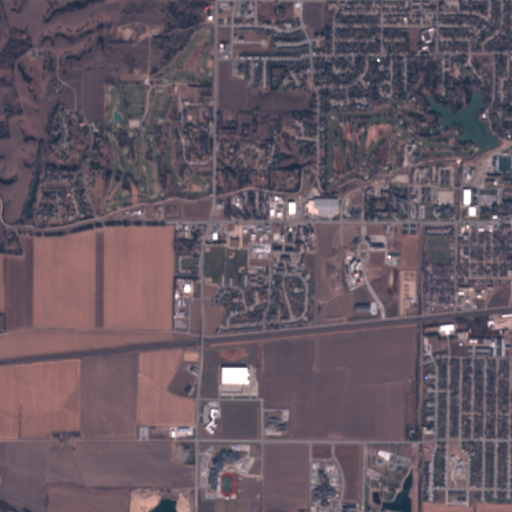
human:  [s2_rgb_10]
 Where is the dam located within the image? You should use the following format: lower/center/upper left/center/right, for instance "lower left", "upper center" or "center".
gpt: The dam is located in the upper right of the image.
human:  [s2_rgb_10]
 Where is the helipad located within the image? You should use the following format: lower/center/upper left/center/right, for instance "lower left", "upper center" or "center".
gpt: The helipad is located in the lower center of the image.
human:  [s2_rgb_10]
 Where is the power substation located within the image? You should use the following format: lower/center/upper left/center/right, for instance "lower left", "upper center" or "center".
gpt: The power substation is located in the upper right of the image.
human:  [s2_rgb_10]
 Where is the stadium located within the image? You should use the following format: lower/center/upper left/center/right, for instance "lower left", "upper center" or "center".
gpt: The stadium is located in the upper right of the image.
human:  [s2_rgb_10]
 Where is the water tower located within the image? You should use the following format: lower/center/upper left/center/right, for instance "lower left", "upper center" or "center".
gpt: The water tower is located in the upper center of the image.
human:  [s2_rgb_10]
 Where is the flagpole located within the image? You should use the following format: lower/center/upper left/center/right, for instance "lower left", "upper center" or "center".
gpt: The flagpole is located in the upper center of the image.
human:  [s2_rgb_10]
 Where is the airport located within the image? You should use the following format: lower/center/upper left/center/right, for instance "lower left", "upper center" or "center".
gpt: There is no airport in the image.